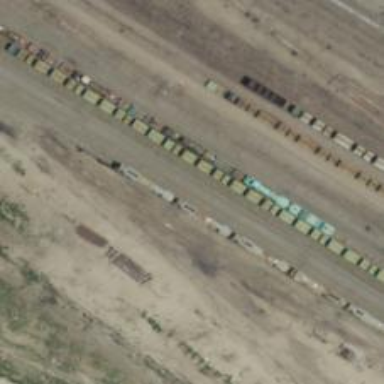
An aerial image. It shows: Railway siding for service.